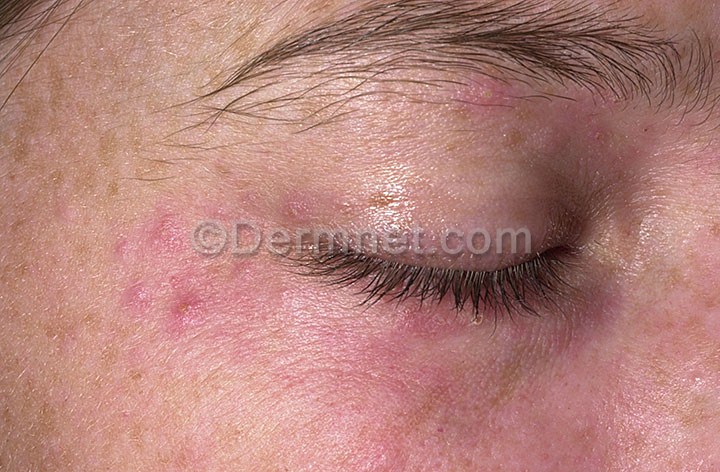
Disease: Acne and Rosacea Photos